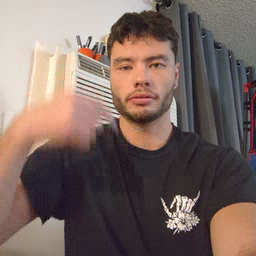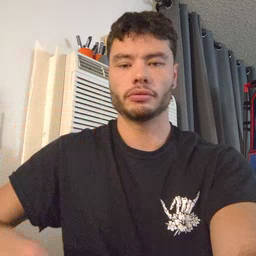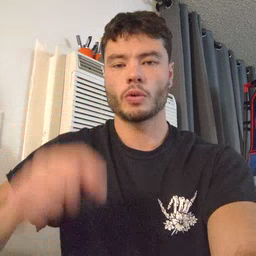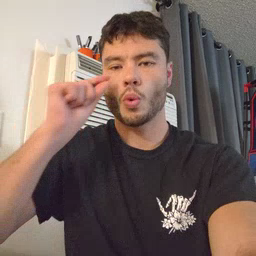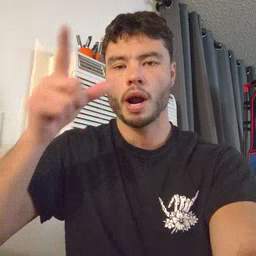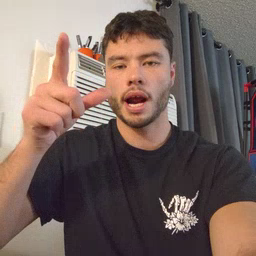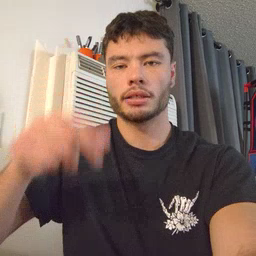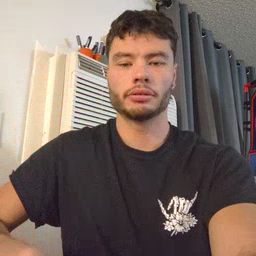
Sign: awake